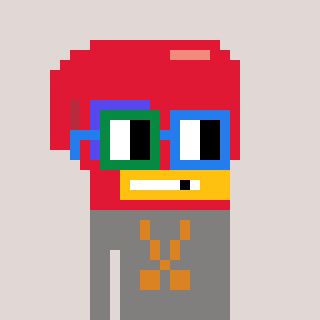
a pixel art character with square green and blue glasses, a boxing glove-shaped head and a bluegrey-colored body on a warm background